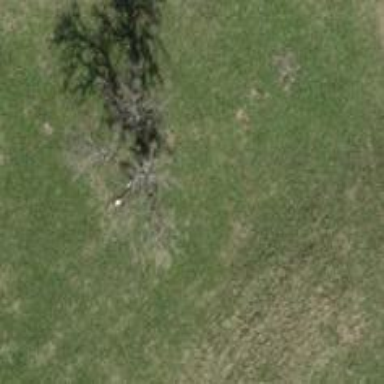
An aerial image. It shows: Single tag "natural: tree."